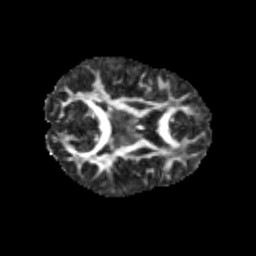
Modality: FA
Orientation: axial
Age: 11
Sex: male
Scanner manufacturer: siemens
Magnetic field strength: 3 T
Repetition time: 3.8 s
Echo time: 0.07 s